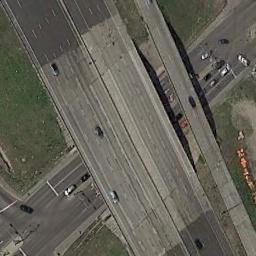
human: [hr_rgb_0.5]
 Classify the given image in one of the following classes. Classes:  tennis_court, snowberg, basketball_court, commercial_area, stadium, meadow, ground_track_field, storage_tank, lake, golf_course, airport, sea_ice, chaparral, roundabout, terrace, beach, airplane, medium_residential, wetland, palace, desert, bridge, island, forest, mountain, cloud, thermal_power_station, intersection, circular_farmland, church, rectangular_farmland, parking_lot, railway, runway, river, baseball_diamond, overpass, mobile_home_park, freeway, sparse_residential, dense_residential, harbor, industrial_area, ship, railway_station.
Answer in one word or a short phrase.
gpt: overpass